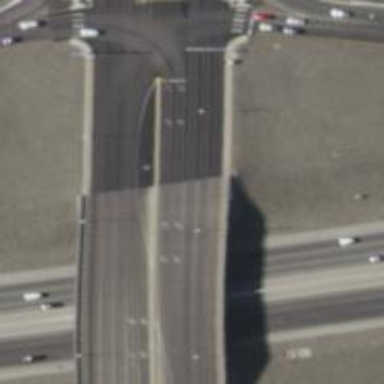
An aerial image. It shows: Secondary road crossing bridge.